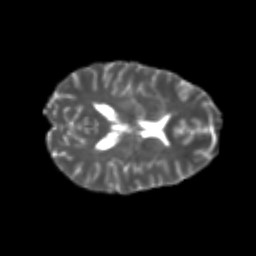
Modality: T2w
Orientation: axial
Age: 21
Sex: female
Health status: healthy
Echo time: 0.074 s